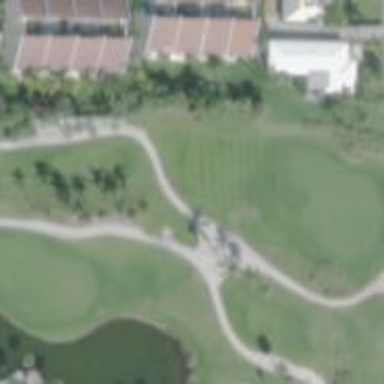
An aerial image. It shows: Path for both roads and golfers.